Question: I am new Here...
I need help in the following code..
I am a beginner in coding.
I am trying to convert a color image in .bmp format to gray scale image using CUDA and openCV
Can anyone find the error or bug or the mistake which i have done in my code and help me.
I am also attaching the input i used and the output(screenshot - Image name output) which i got from the code(image in my code).. In the screenshot the image in the background is the original image. You can use whatever image you want.
'''
#include "cuda_runtime.h"
#include <iostream>
#include <ctime>
#include <stdio.h>
#include <opencv2/core/core.hpp>
#include <opencv2/highgui/highgui.hpp>
using namespace std;
using namespace cv;
__global__ void convertImage(int width, int height, int nchannels, int step, uchar *d_data, int nchannels2, int step2, uchar *d_data2)
{
int i, j, r, g, b, byte, z = 0;
for(i=0; i<height; i++)
for(j=0; j<width; j++)
{
r = d_data[i*step + j*nchannels + 0];
g = d_data[i*step + j*nchannels + 1];
b = d_data[i*step + j*nchannels + 2];
byte = (r+g+b)/3;
d_data2[i*step2 + j*nchannels2 + 0] = byte;
d_data2[i*step2 + j*nchannels2 + 1] = byte;
d_data2[i*step2 + j*nchannels2 + 2] = byte;
}
}
int main()
{
IplImage *img = cvLoadImage("D://1.bmp", CV_LOAD_IMAGE_COLOR);
int width = img->width;
int height = img->height;
int nchannels = img->nChannels;
int step = img->widthStep;
cout<<"Image 1 : "<<width<<" "<<height<<" "<<nchannels<<" "<<step<<endl;
uchar *data = (uchar*)img->imageData;
uchar *d_data;
int size = sizeof(data);
cudaMalloc(&d_data, size);
cudaMemcpy(d_data, data, size, cudaMemcpyHostToDevice);
IplImage *img2 = cvCreateImage(cvSize(img->height, img->width), IPL_DEPTH_8U, 1);
int width2 = img2->width;
int height2 = img2->height;
int nchannels2 = img2->nChannels;
int step2 = img2->widthStep;
cout<<"Image 2 : "<<width2<<" "<<height2<<" "<<nchannels2<<" "<<step2<<endl;
uchar *data2 = (uchar*)img2->imageData;
uchar *d_data2;
int size2 = sizeof(data2);
cudaMalloc(&d_data2, size2);
long long i;
uchar *temp = data;
convertImage<<<1,1>>>(width, height, nchannels, step, d_data, nchannels2, step2, d_data2);
cudaMemcpy(data2, d_data2, sizeof(data2), cudaMemcpyHostToDevice);
cvNamedWindow("Imagecolor");
cvShowImage("Imagecolor", img);
cvNamedWindow("Gray");
cvShowImage("Gray", img2);
cvWaitKey();
return 0;
}
'''

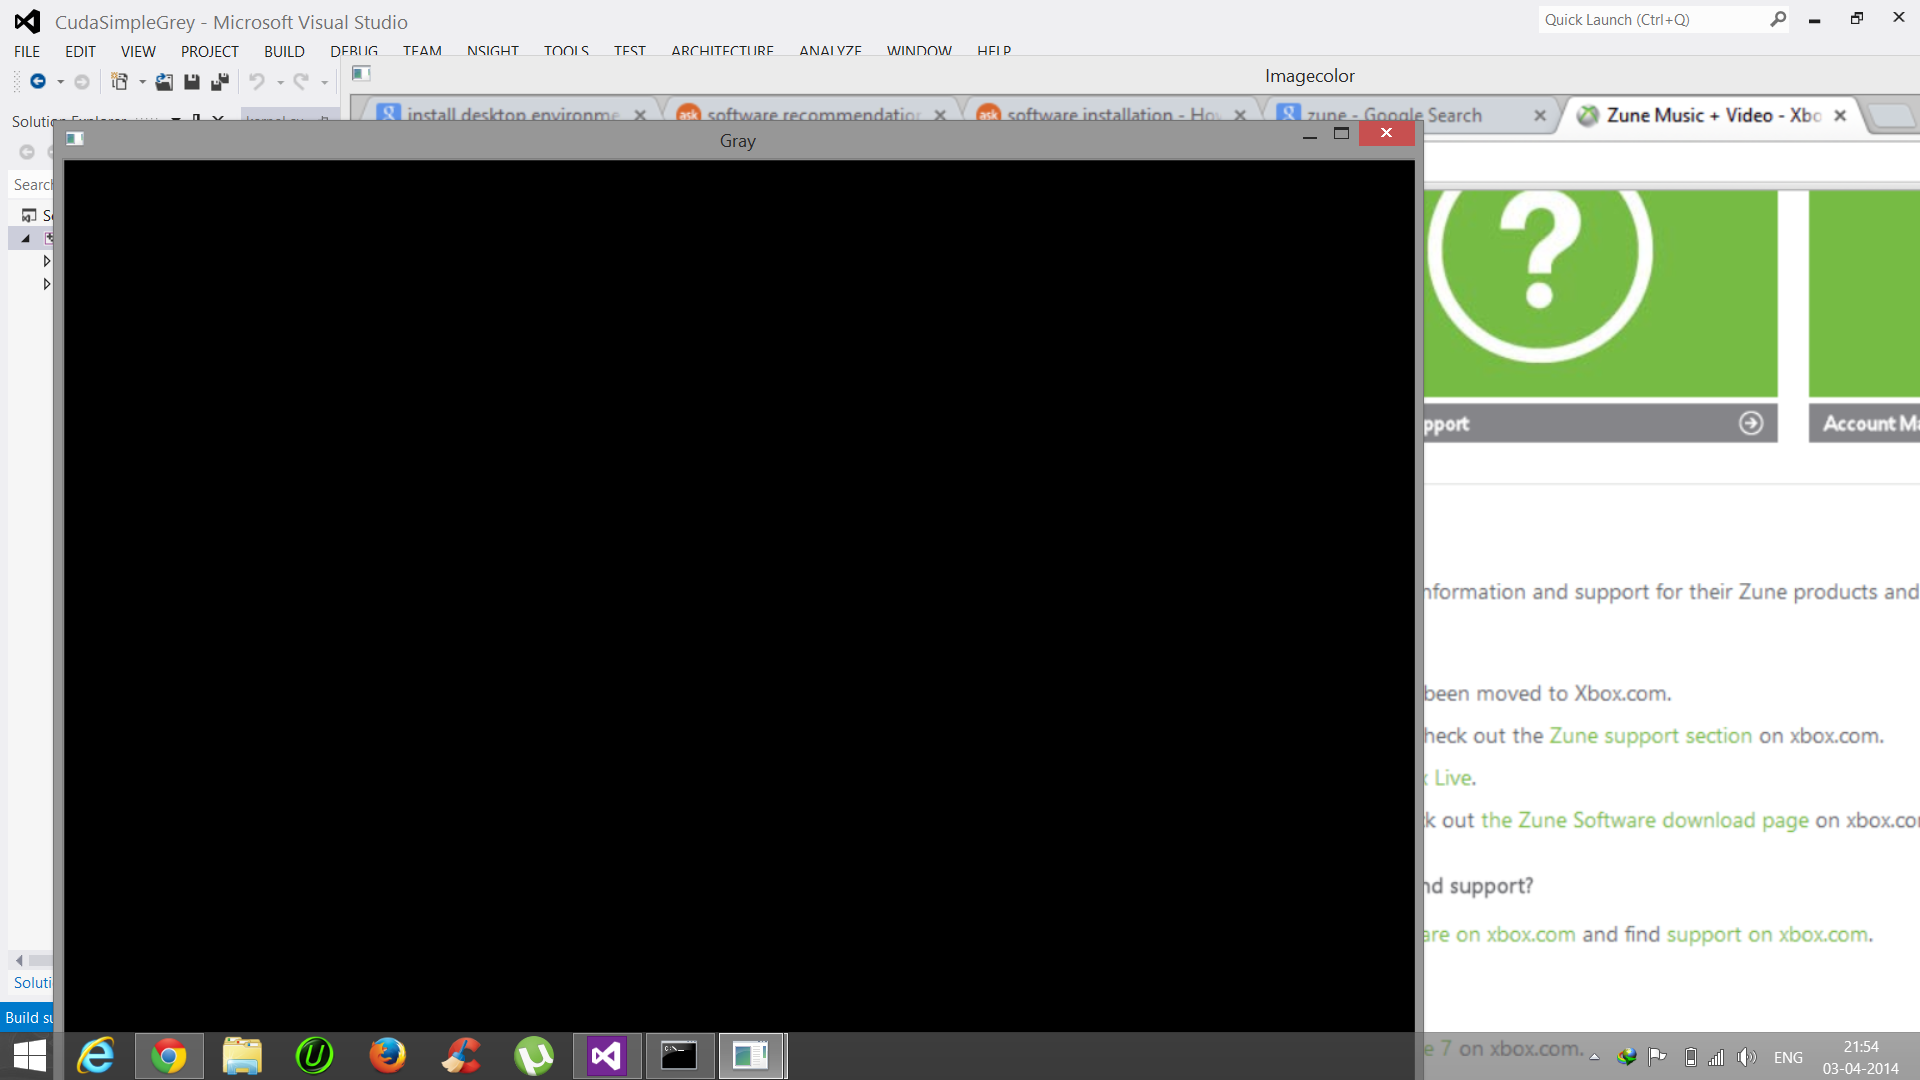
Answer: There a lot of problems with the code!
:
'''
int size = sizeof(data);
'''
'sizeof(data)' will return the size of pointer on the current platform. Which is most likely 4 or 8 bytes. So you are allocating a maximum of 8 bytes of device memory and copying whole image into it!!!
The actual number of bytes of the image should be calculated as:
'''
int size = step * height;
'''
and
'''
int size2 = step2 * height2;
'''
'cudaMemcpy'
As pointed out in another answer...
'''
cudaMemcpy(data2, d_data2, sizeof(data2), cudaMemcpyHostToDevice);
'''
should be
'''
cudaMemcpy(data2, d_data2, size2, cudaMemcpyDeviceToHost);
'''
In the kernel, 3 values are being written to the output in each iteration, while the output image has a single channel. Either write only one value to the output, or create the output image with 3 channels.
The 'cvSize' function should be called as 'cvSize(width,height)' instead of 'cvSize(height, width)' when creating 'img2'.
Also, the kernel is being launched with 1 thread only, and most likely, it would trigger an execution timeout error if the image size is large.